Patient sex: M
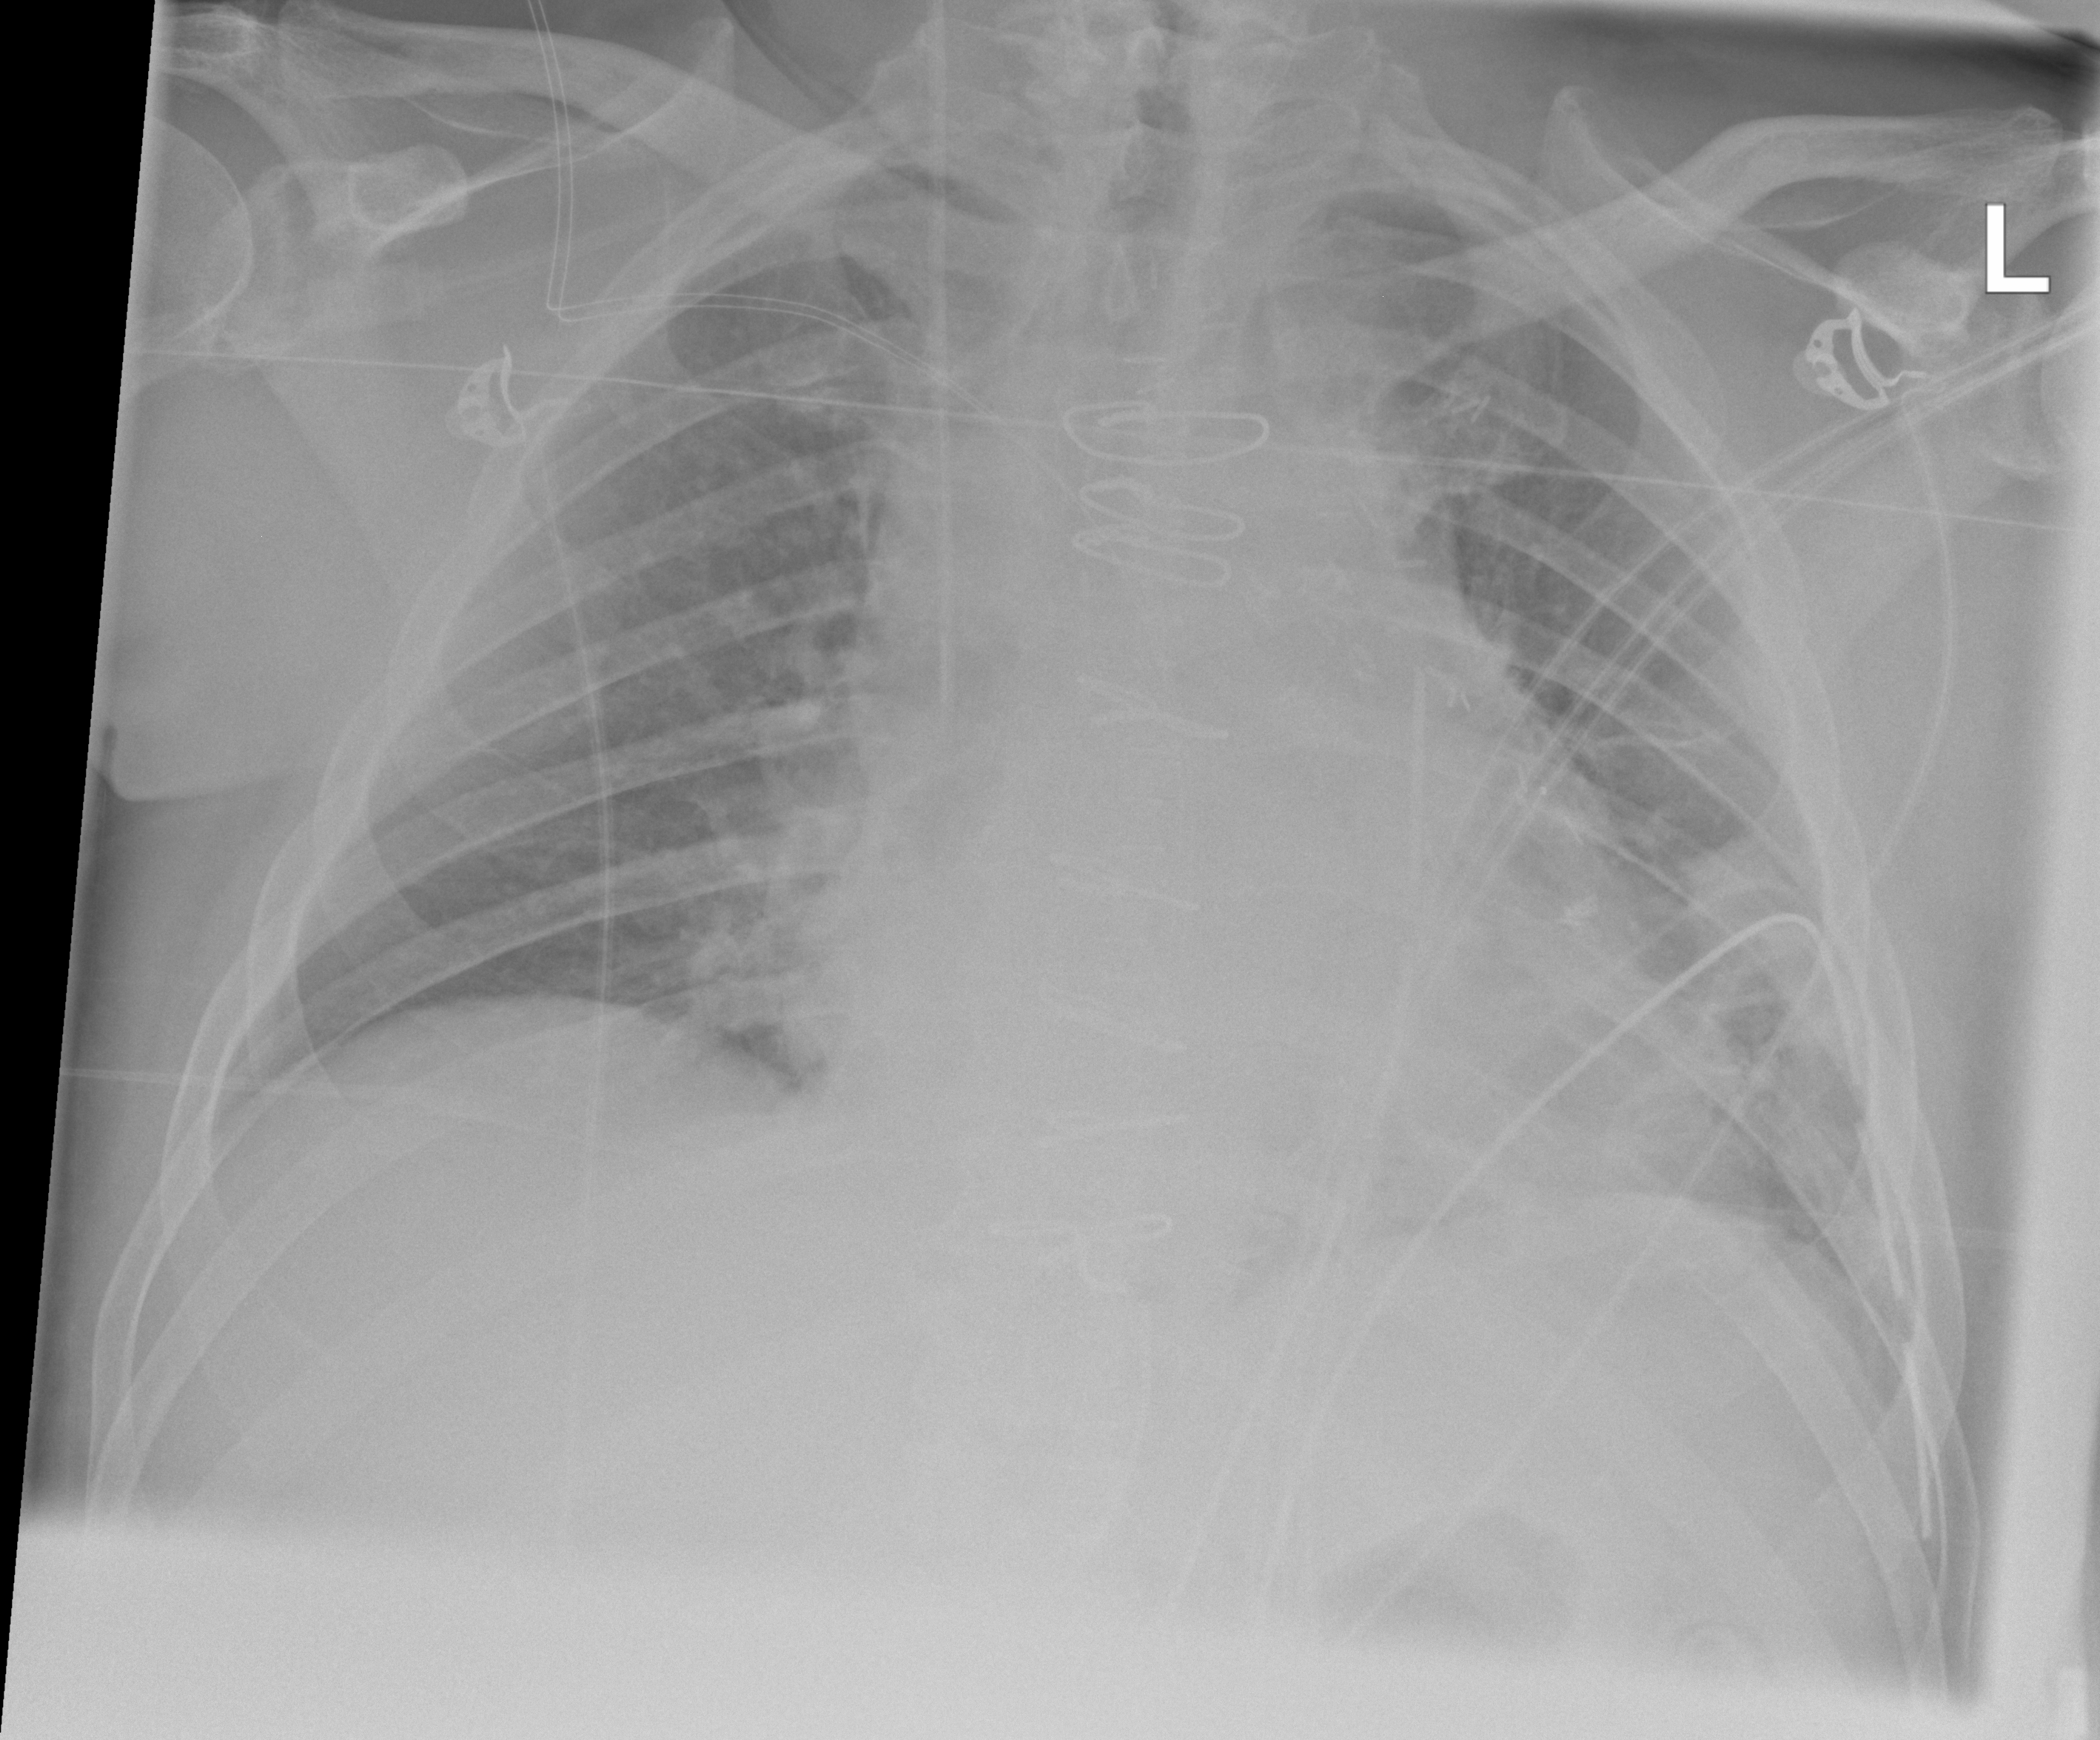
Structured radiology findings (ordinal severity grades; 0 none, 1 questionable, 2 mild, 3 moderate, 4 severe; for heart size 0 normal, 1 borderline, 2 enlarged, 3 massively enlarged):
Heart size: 1
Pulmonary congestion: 2
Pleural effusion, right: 0
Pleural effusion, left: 1
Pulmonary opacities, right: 0
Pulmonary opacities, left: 0
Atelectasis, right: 0
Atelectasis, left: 2